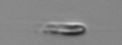
Label: flagellate_morphotype3